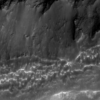
Label: not_dusty